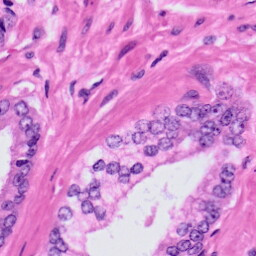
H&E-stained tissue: Prostate